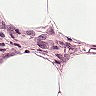
Metastatic tissue present: no